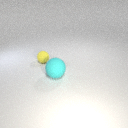
large cyan rubber sphere to the right of small yellow rubber sphere